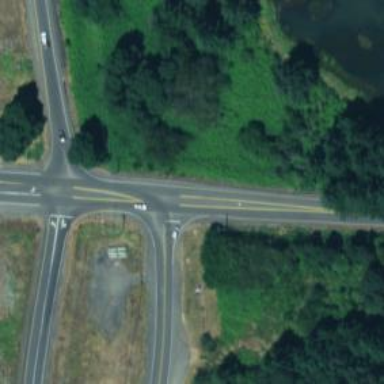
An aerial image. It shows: Stop road.